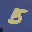
Label: 5